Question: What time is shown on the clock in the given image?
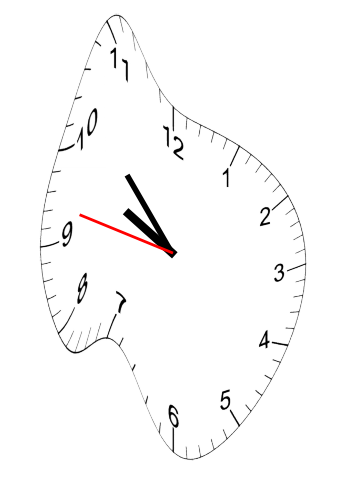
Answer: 09:52:47